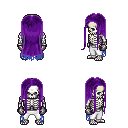
a pixel art fantasy rpg character, male body template, skeleton, blue tattered cape, white pants, purple extra-long hairstyle, metal gloves, four views (front, back, left, right), 2x2 character sprite sheet, small pixel art, hard edges, no anti-aliasing